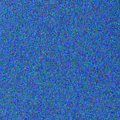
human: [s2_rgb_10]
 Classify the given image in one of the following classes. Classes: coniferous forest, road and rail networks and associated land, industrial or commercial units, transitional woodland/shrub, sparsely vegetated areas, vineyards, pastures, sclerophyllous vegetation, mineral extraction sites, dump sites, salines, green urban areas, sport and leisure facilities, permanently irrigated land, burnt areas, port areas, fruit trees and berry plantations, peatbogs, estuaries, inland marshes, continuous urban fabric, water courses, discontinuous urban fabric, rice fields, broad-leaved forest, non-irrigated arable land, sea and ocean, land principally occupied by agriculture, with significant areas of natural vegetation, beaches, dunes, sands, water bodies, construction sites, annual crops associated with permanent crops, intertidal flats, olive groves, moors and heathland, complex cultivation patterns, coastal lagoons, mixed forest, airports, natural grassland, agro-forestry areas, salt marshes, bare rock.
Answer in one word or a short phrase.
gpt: water bodies